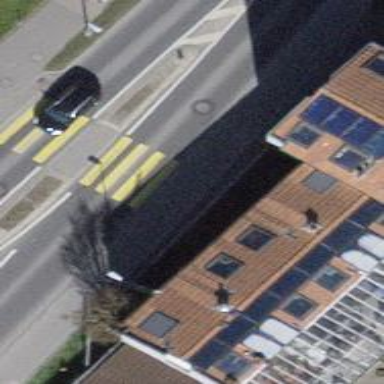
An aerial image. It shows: Sidewalk along the footway.